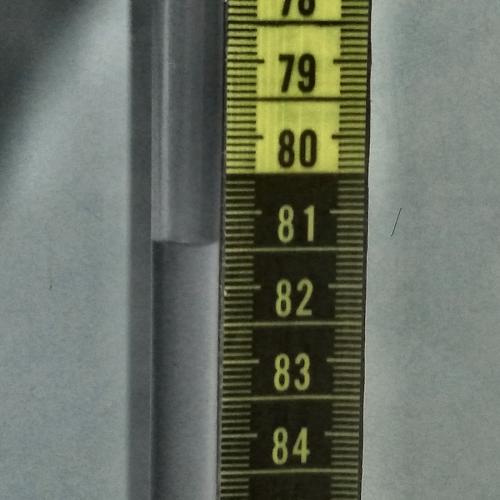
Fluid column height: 81.4 cm